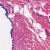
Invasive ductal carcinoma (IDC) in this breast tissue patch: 0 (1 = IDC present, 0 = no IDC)